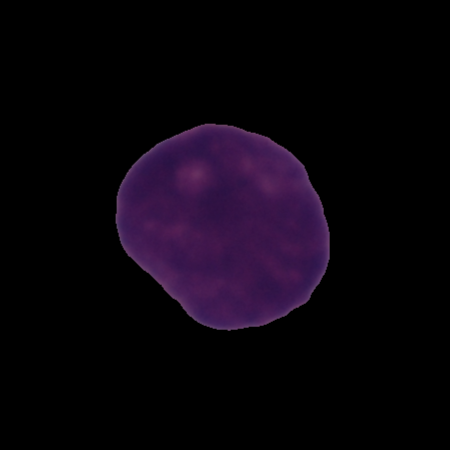
Label: cancer